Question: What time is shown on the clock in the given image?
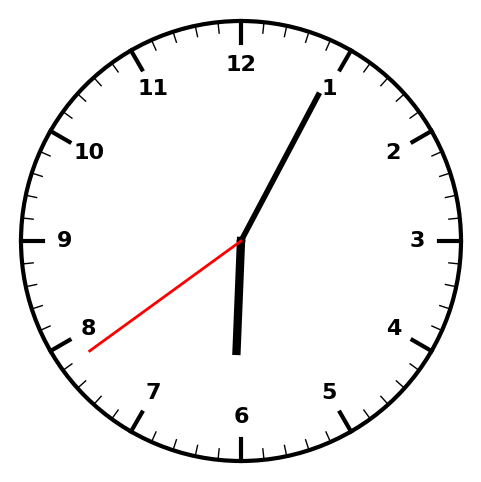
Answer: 06:04:39